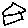
Label: house